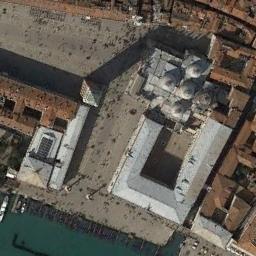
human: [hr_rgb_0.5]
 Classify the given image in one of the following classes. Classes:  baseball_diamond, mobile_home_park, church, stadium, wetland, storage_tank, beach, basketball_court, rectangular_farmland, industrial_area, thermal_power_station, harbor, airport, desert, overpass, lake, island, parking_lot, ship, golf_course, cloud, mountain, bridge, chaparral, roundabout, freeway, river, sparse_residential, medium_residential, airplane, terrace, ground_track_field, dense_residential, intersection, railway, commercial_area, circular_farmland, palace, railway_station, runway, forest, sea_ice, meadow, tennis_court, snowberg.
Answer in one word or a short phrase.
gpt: palace